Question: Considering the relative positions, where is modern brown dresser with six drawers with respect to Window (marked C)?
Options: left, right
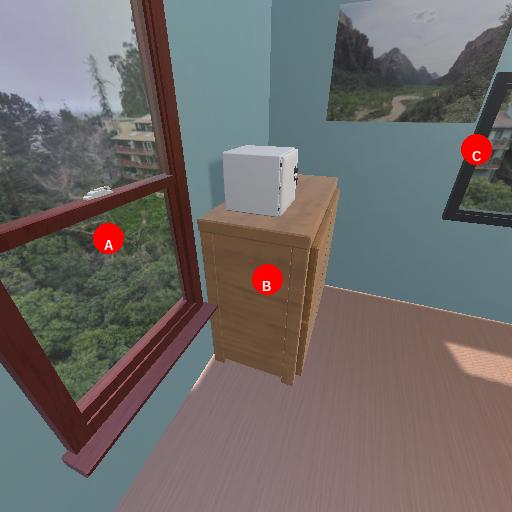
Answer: left